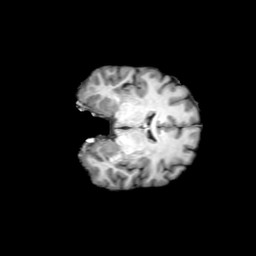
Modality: T1w
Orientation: coronal
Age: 27
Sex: female
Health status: ill